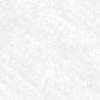
Label: no_change